Chest X-ray. View position: PA
Patient age: 64
Patient sex: F
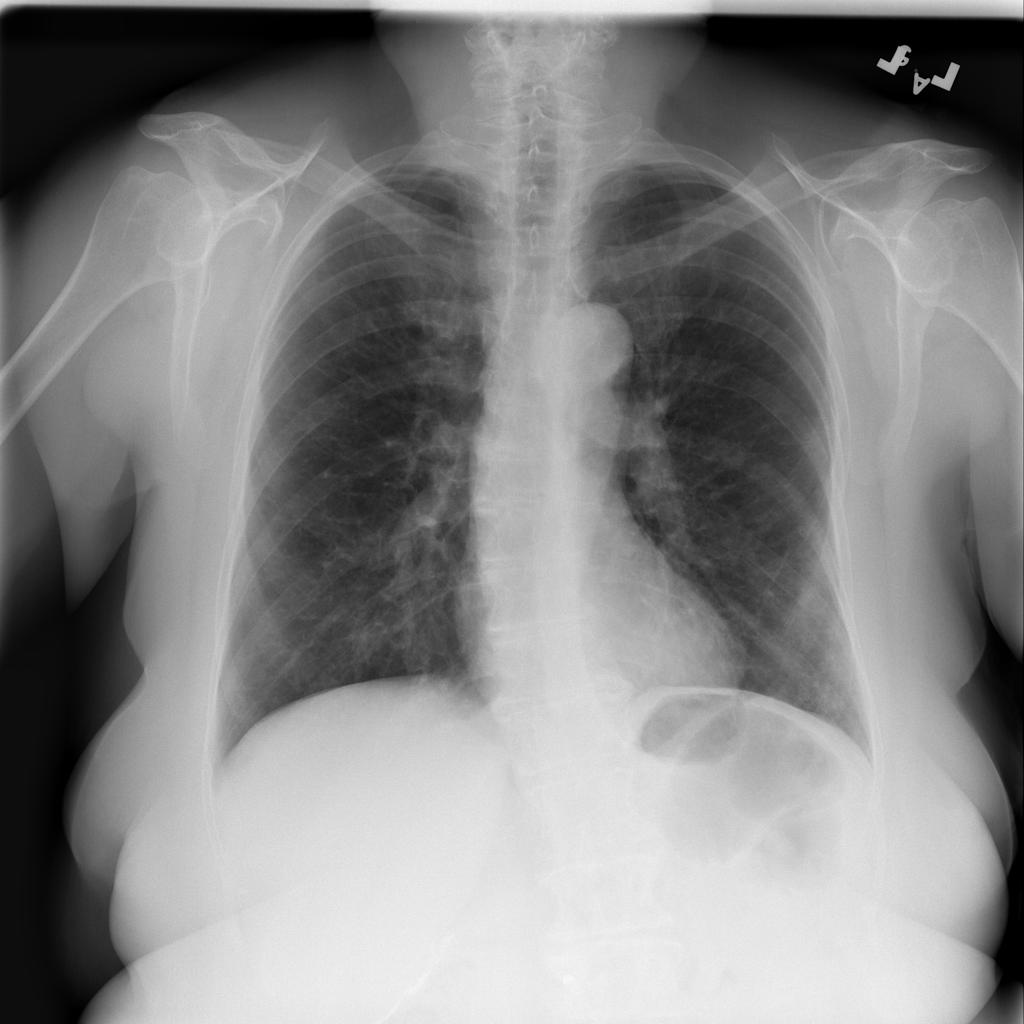
Finding: Pneumothorax